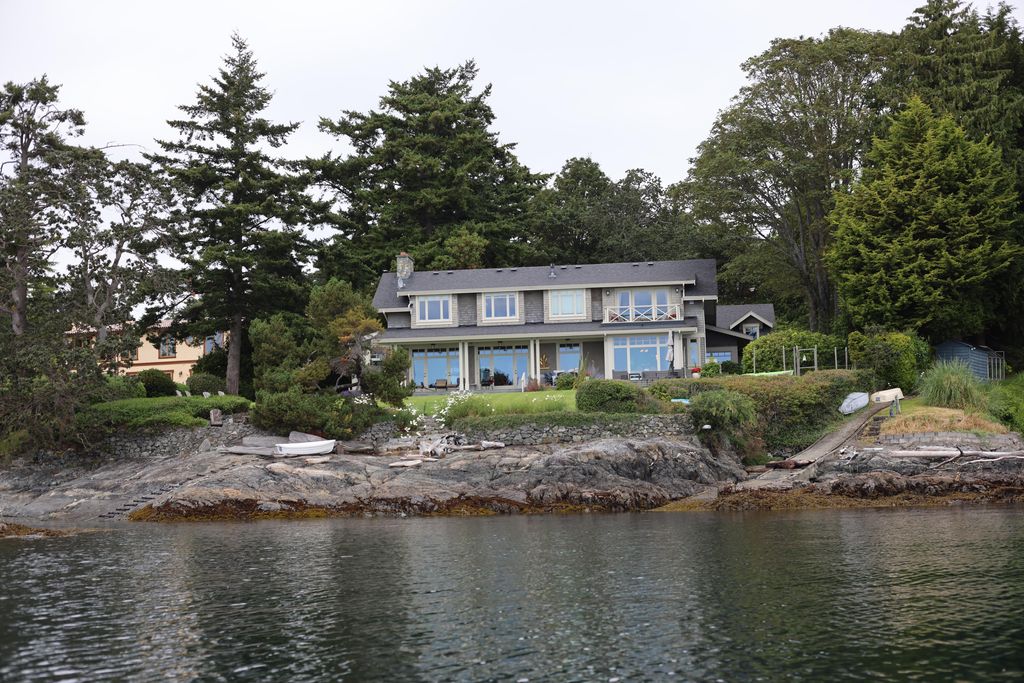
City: victoria